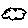
Label: cloud